Field crop: maize
Growth stage: 1
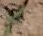
Species: atriplex